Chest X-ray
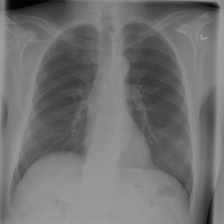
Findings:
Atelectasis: negative
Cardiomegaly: negative
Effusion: negative
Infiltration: negative
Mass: negative
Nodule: negative
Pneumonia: negative
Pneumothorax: negative
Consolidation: negative
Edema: negative
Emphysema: negative
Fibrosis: negative
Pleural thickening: negative
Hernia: negative